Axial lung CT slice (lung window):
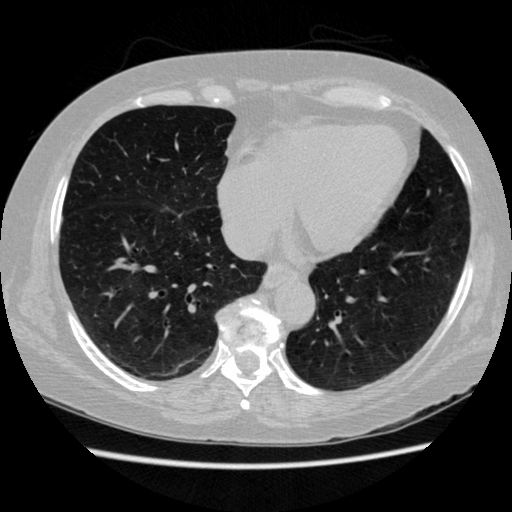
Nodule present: no